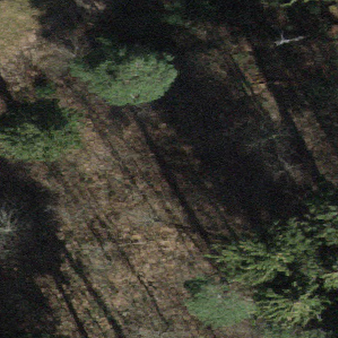
Label: other